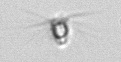
Label: Calciopappus